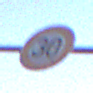
Verkehrszeichen: Geschwindigkeit30
Umgebung: Outdoor, Nature
Tageszeit: SunriseSunset
Wetter: Clear
Licht: Natural
Jahreszeit: NotSpecified
Kontrast: LowContrast